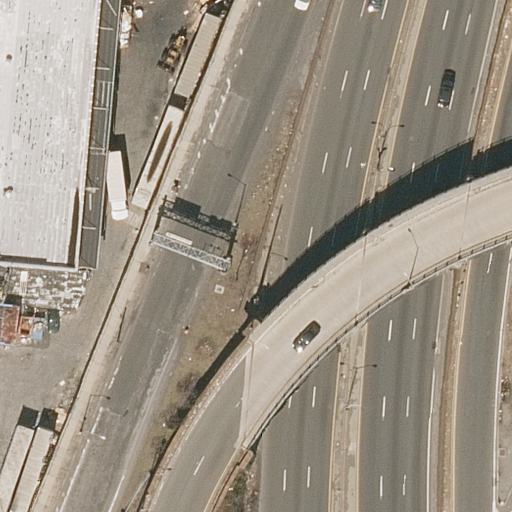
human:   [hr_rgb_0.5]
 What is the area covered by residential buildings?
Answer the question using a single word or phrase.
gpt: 1013m2

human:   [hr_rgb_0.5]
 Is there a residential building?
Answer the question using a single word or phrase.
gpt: yes

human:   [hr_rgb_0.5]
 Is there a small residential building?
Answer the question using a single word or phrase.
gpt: no

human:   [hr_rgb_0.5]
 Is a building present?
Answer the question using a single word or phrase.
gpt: yes

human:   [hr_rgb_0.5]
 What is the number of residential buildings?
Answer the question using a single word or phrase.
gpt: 1

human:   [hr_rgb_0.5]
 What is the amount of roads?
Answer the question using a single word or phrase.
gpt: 7

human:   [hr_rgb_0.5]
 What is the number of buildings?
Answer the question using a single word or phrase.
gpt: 1

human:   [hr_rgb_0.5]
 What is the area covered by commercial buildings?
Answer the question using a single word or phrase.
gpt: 0m2

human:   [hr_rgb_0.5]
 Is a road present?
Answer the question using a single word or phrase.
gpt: yes

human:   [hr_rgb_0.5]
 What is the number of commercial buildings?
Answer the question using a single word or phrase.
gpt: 0

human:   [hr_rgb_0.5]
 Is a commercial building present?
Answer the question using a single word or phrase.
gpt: no

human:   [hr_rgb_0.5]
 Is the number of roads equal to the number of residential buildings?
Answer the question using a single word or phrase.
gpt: no

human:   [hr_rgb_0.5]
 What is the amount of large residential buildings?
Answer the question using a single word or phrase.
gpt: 1

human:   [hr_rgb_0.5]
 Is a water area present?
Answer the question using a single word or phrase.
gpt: no

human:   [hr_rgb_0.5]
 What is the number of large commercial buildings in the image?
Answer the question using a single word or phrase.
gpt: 0

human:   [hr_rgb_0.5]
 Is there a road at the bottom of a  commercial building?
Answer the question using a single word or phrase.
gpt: no

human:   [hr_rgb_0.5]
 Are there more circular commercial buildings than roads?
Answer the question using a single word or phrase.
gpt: no

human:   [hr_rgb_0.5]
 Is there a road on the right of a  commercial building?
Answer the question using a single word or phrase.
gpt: no

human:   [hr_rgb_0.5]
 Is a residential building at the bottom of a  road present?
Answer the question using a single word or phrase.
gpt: no

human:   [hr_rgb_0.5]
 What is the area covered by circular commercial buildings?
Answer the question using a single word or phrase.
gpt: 0m2

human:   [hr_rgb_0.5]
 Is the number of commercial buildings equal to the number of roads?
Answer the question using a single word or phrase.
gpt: no

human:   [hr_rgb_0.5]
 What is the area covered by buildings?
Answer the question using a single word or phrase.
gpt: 1013m2

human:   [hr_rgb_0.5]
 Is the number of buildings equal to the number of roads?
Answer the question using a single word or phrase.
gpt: no

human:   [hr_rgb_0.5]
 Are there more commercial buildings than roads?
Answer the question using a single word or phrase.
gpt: no

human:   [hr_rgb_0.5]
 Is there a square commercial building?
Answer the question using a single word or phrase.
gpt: no

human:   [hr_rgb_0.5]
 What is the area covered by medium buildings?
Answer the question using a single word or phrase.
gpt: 0m2

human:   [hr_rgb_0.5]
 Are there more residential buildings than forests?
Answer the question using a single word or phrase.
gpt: yes

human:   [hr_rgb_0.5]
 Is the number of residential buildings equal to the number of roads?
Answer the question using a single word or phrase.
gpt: no

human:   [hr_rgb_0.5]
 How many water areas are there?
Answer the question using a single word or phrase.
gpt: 0

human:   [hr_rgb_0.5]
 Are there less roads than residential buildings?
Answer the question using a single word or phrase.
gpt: no

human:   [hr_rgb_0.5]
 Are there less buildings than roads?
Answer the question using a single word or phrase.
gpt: yes

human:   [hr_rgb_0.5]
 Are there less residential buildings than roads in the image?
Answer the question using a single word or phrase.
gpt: yes

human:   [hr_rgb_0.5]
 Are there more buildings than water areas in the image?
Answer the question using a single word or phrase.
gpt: yes

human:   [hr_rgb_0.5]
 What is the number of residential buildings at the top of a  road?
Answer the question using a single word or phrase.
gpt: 1

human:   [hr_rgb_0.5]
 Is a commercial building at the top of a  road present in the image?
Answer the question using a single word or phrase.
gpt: no

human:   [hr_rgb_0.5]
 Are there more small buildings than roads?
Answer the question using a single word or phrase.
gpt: no

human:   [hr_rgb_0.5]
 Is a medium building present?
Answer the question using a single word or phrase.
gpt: no

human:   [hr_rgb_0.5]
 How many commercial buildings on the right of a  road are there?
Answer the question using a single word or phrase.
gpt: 0

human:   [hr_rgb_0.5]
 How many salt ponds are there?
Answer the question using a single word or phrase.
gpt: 0

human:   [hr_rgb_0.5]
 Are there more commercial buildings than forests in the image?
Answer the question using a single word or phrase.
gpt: no

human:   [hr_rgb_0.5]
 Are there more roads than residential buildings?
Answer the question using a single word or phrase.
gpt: yes

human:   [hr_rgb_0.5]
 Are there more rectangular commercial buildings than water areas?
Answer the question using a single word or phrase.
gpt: no

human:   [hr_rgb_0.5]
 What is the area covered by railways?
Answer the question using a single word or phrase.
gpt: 0m2

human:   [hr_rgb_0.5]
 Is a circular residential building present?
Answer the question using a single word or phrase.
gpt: no

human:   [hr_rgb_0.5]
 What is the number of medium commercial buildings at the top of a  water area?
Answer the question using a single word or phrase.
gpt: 0

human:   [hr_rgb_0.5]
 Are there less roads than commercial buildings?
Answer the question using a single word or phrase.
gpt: no

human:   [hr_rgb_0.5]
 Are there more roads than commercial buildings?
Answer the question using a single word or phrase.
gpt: yes

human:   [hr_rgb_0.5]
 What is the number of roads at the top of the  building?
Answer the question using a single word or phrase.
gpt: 1

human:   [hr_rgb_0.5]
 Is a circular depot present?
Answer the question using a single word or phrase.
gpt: no

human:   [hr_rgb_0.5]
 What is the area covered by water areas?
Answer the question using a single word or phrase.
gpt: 0m2

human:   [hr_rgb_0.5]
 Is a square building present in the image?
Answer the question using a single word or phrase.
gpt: no

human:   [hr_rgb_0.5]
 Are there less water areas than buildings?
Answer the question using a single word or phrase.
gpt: yes

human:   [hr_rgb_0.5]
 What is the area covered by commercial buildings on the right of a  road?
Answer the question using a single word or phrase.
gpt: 0m2

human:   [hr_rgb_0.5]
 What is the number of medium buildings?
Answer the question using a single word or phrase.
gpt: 0

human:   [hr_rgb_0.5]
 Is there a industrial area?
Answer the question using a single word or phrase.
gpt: no

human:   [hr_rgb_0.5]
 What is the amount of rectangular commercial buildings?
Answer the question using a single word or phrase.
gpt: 0

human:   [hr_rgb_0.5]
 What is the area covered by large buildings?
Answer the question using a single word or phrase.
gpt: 1013m2

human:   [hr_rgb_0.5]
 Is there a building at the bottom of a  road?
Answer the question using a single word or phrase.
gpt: no

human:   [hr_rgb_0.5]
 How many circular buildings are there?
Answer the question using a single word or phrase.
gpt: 0

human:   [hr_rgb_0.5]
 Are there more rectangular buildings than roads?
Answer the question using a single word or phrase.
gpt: no

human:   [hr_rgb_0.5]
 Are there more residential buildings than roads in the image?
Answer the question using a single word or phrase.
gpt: no

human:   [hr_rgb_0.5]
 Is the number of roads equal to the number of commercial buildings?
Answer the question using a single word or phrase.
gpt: no

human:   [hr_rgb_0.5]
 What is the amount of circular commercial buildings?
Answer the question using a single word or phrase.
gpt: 0

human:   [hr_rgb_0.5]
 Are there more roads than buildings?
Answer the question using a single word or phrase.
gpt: yes